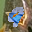
Label: 9